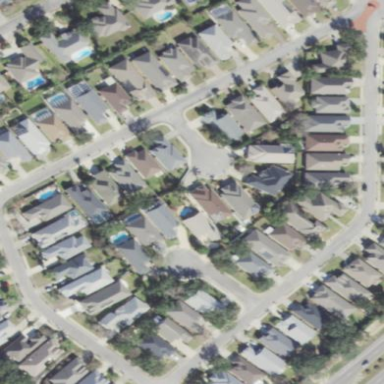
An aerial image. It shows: Single-family residential area.